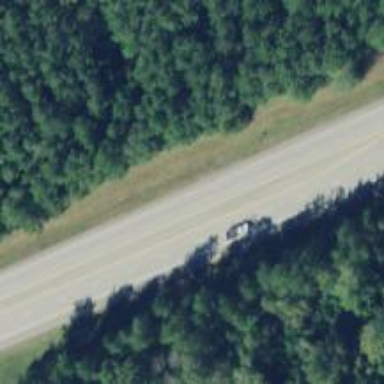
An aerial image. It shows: Asphalt trunk highway.